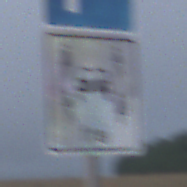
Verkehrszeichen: CarsharingfahrzeugeFrei
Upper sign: Parken
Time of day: SunriseSunset
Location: Outdoor (Nature)
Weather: Overcast
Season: NotSpecified
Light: Natural